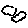
Label: cloud